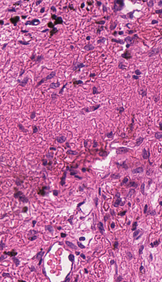
Tumor epithelial tissue: no
Tumor-associated stroma tissue: yes
Normal tissue: no